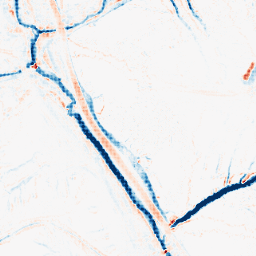
Category: morphological
Decomposition family: morphological
Decomposition parameters: operation: average
size: 5
Upsampling method: sinc_hamming
Upsampling parameters: scale: 4
kernel_size: 4
Upsampling scale: 4